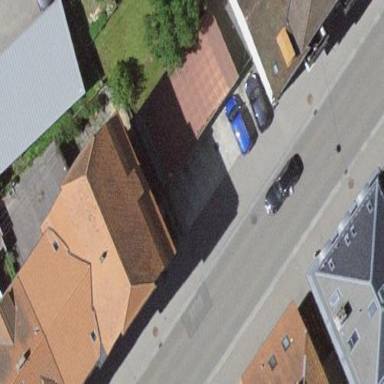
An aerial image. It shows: Garage building.